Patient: sex F, age 43
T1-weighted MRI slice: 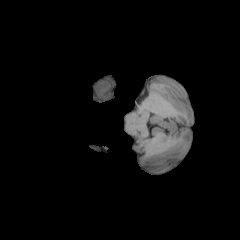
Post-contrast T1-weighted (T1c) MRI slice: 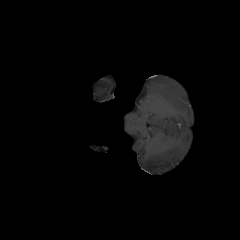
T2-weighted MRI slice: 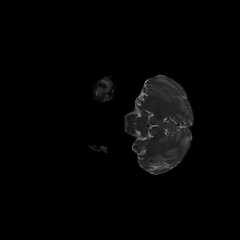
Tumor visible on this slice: no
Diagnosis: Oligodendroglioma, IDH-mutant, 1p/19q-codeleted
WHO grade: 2